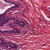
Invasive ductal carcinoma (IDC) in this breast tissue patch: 0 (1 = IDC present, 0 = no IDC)